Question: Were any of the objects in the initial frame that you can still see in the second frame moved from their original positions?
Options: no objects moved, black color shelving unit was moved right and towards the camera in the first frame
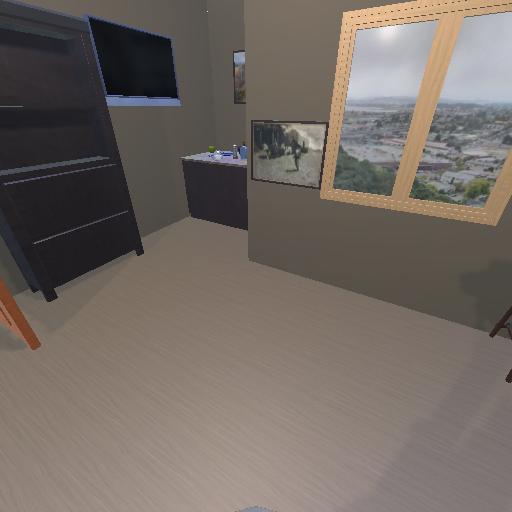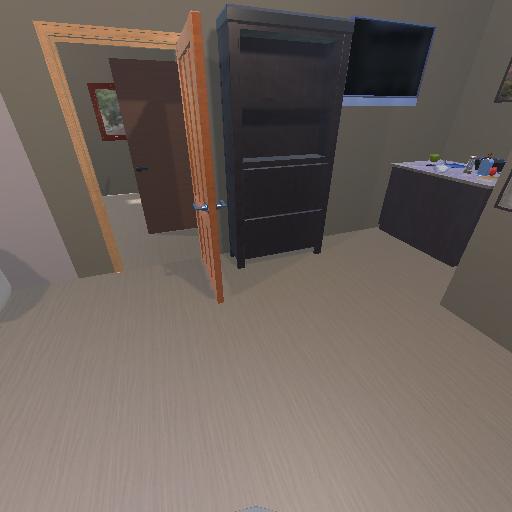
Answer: no objects moved